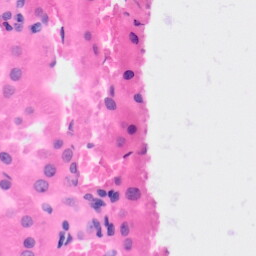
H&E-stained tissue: Kidney